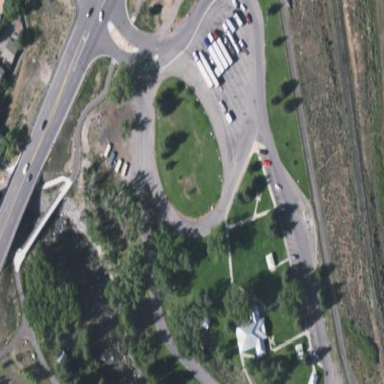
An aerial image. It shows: Rest area along the road.